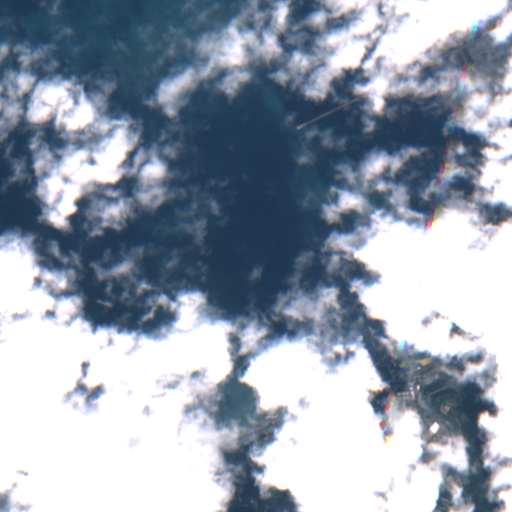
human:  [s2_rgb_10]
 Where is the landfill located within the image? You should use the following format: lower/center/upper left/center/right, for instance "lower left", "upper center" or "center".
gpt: The landfill is located in the lower right of the image.
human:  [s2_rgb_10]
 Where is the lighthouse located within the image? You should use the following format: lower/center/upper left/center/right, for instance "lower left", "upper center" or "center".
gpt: The lighthouse is located in the upper center of the image.
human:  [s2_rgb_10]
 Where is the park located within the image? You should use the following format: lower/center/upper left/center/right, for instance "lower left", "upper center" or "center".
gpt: The park is located in the lower right of the image.
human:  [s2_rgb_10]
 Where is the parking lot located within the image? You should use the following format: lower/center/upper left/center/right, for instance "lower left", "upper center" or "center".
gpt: The parking lot is located in the upper right of the image.
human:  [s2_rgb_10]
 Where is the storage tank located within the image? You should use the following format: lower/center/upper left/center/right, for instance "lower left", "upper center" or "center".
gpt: The storage tank is located in the lower right of the image.
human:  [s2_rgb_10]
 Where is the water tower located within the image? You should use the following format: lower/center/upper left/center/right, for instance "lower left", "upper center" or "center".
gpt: The water tower is located in the lower right of the image.
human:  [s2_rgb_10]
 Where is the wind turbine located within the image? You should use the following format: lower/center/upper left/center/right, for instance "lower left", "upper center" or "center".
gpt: The wind turbine is located in the lower right of the image.
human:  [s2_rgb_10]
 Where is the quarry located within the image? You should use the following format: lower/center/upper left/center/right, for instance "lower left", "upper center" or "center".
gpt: There is no quarry in the image.